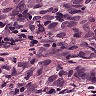
Metastatic tissue present: yes